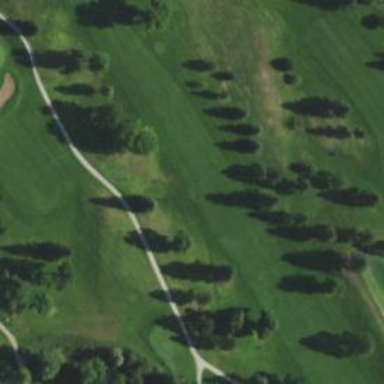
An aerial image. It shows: Golf fairway surrounded by grass.